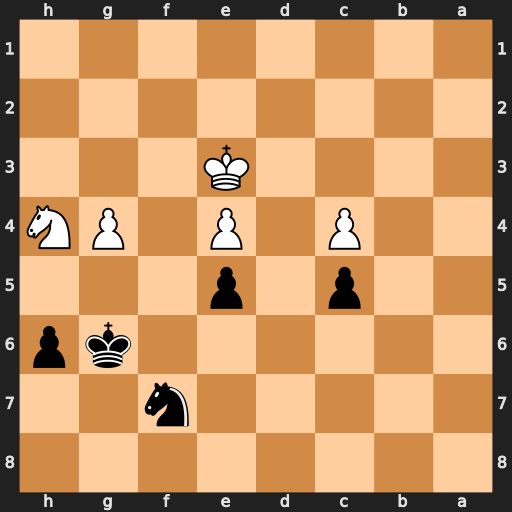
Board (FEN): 8/5n2/6kp/2p1p3/2P1P1PN/4K3/8/8
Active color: b
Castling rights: -
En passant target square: -
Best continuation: Kg5 Nf5 Kxg4